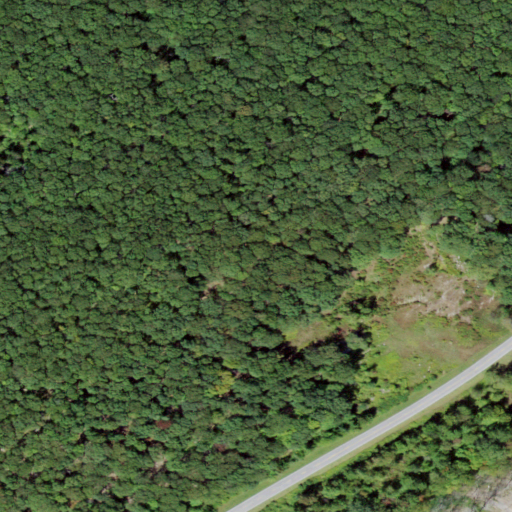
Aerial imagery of mountain in New York named Pole Brook Mountain containing deciduous forest, grassland, open development, woody wetlands, low intensity development, medium intensity development, and mixed forest